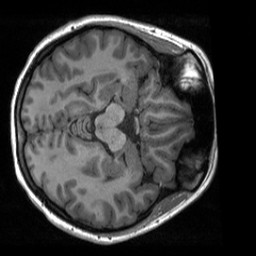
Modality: T1w
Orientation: axial
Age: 21
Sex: female
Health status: healthy
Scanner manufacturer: siemens
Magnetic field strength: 3 T
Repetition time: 2 s
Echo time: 0.00232 s